Question: I have a weird crash in my application without any trace. this is probably a memory related problem but with very little information & I'm not sure how to proceed or fix it. If it wasnt for instruments would have been left with no clue what so ever.
I have an image array (in this example an array of size 2) where I load an image, create an image context & draw and save it into the array. Everytime the method is called image array objects are replaced with the new content. In instruments I see a very huge Virtual Memory usage during this method call & apparently after each call memory is not cleared & hence crashes. The project is ARC. I'll list down code below. This is all we need to recreate this issue. (the image I'm using is little big in size about 7MB, so its easier to recreate crash). Also i'm using iPad2 device.
'''
+ (UIImage *)imageCopy:(UIImage *)src
{
UIGraphicsBeginImageContext(src.size);
[src drawAtPoint:CGPointZero];
UIImage *r = UIGraphicsGetImageFromCurrentImageContext();
UIGraphicsEndImageContext();
return r;
}
- (IBAction)buttonTouch:(id)sender
{
for (int i=0; i<2; i++)
{
if (i==0)
{
self.mImage = [UIImage imageNamed:@"LARGE_elevation.jpg"];
}
else
{
self.mImage = [UIImage imageNamed:@"LARGE_elevation2.jpg"];
}
// imageArray is a NSMutableArray with capacity of 2
[imageArray setObject:[ViewController imageCopy:self.mImage] atIndexedSubscript:i];
}
((UIImageView *)[self.view viewWithTag:100]).image = self.mImage;
}
'''
Here is a screen from instruments where it crash on 2nd time after memory warnings are issued.

I dont see any big issue with the "imageCopy" method I'm using here.
Any help on this is really appreciated.
Thanks & Cheers,
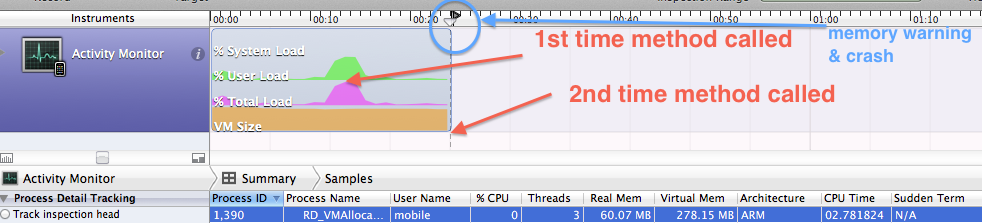
Answer: I found out that it was a issue. So when new content replaces the old content in the array, the past objects were still remaining. It was quite an interesting finding because in the memory leaks analyser it showed up as few KB data leak which you wont suspect as the non freed virtual memory was few hundred Megabytes (MB).
As a very abstract example.
'''
ClassA
@property (strong) ClassB *obj
----------
ClassB
@property (strong) ClassA *obj
- (id)initWithA:(ClassA *)objA;
----------
'''
So when you remove A neither object will be deallocated properly. In my case leak traced by the leak analyser was few KB for both of the objects even though the CoreGraphics calculations were hanging onto about 200MB data in virtual memory.
Fix was to mark the A reference in ClassB as weak.
'''
ClassB
@property (weak) ClassA *obj
- (id)initWithA:(ClassA *)objA;
'''
-